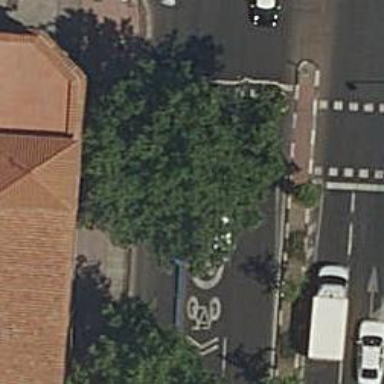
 there are traffic signals and zebra crossing."